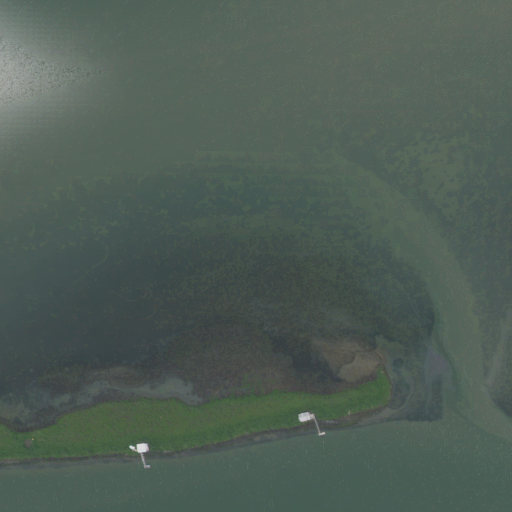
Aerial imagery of bar in Texas named Everett Reef containing open water, herbaceous wetlands, and open development